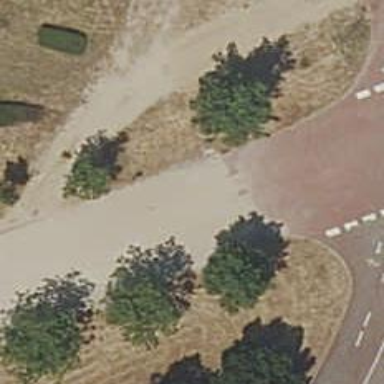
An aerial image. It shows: Bollard barrier.